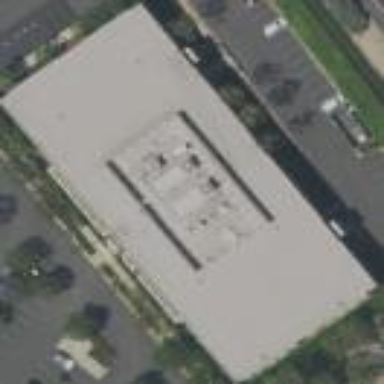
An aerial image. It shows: Commercial building.